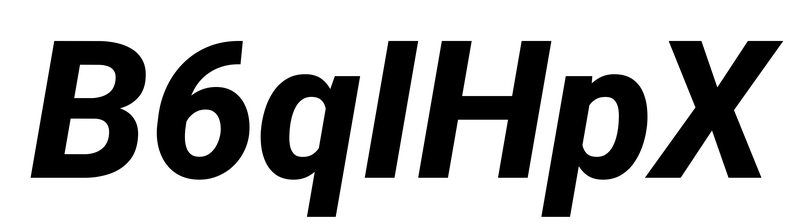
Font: Roboto-Italic_ExtraBold_Italic